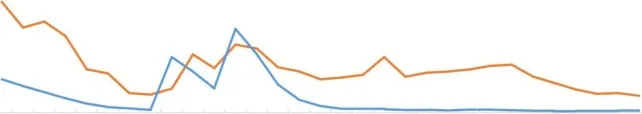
Daily course of the patient's treatment. Horizontal thick blue lines show the medications administered; VRC, voriconazole; AmBL, Liposome-associated amphotericin B; TZP, piperacillin-tazobactanm; IPI, Imipenem; PCT, procalcitonin; CRP, C-reactive protein.
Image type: pathology (masson_trichrome)